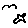
Label: bird